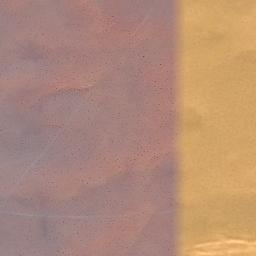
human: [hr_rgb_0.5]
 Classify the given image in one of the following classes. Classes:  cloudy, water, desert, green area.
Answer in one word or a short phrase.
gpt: desert